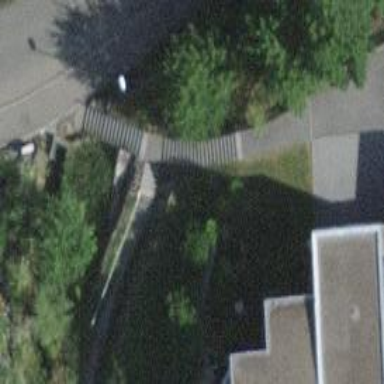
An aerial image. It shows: Set of concrete steps.